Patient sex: F
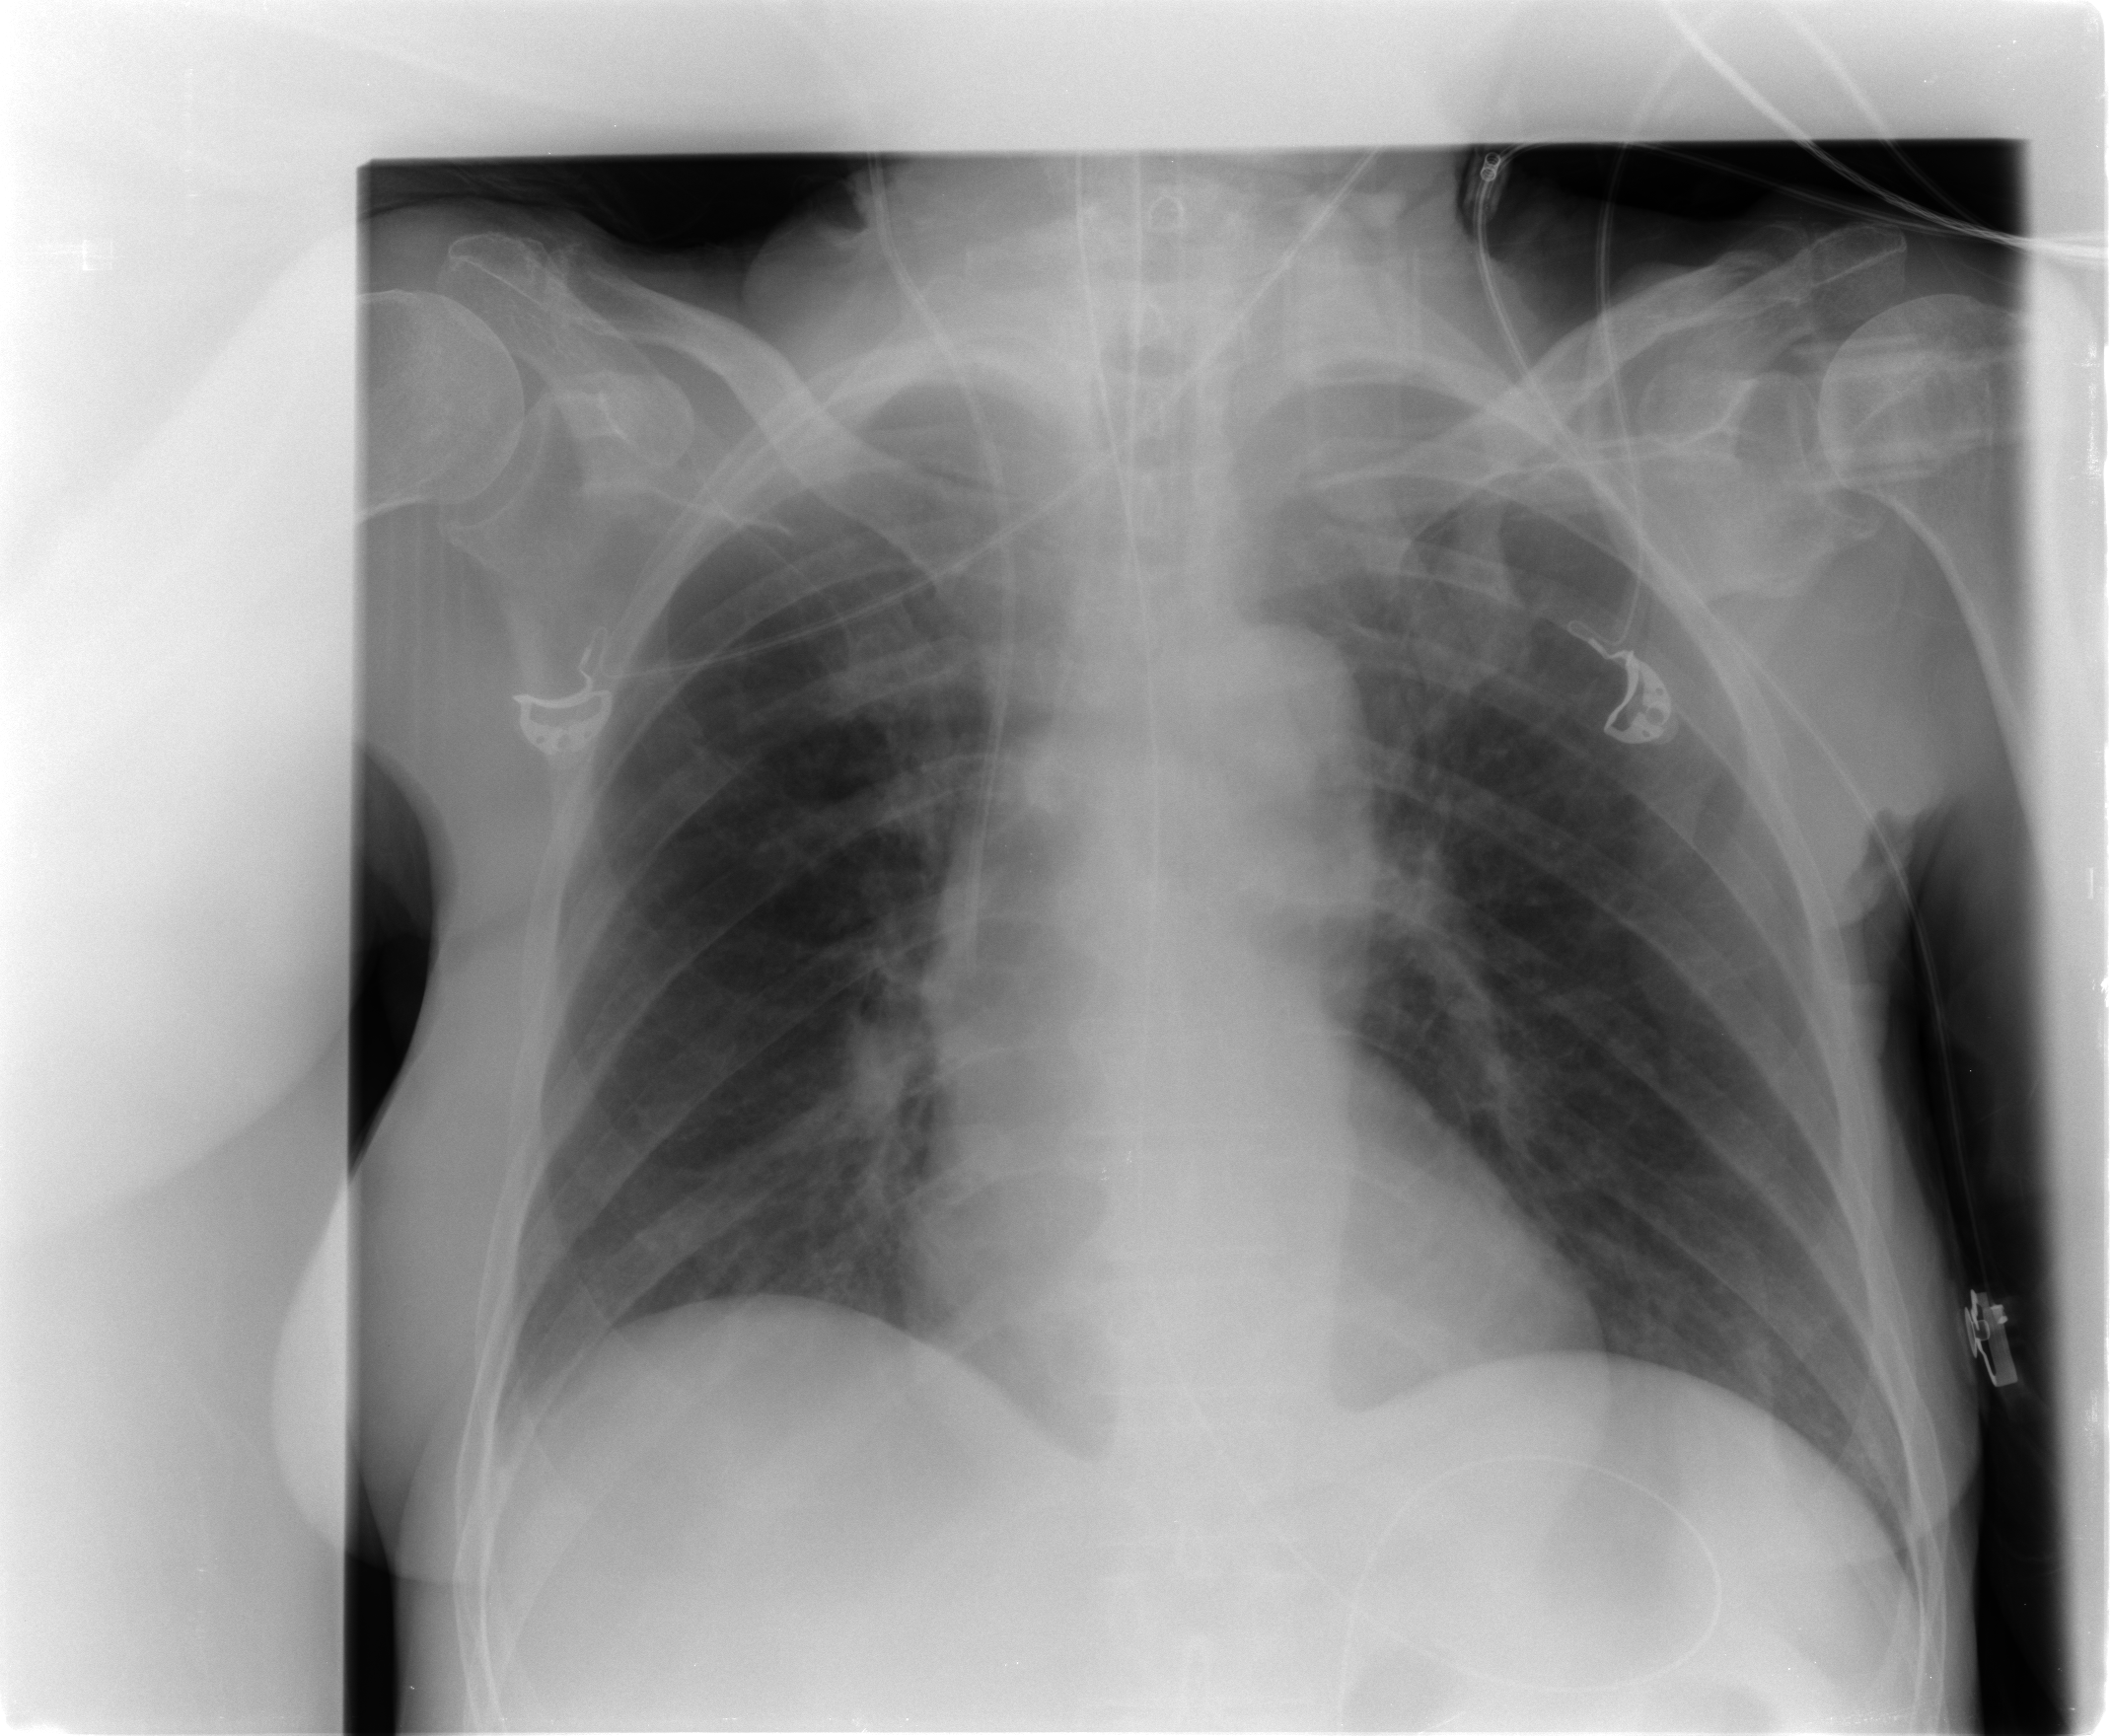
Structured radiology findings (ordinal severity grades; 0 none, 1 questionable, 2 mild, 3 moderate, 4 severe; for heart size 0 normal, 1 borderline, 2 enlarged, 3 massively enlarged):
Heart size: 0
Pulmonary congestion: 1
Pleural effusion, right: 0
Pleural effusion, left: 0
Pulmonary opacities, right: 0
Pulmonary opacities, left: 0
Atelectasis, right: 0
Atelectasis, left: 0